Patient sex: F
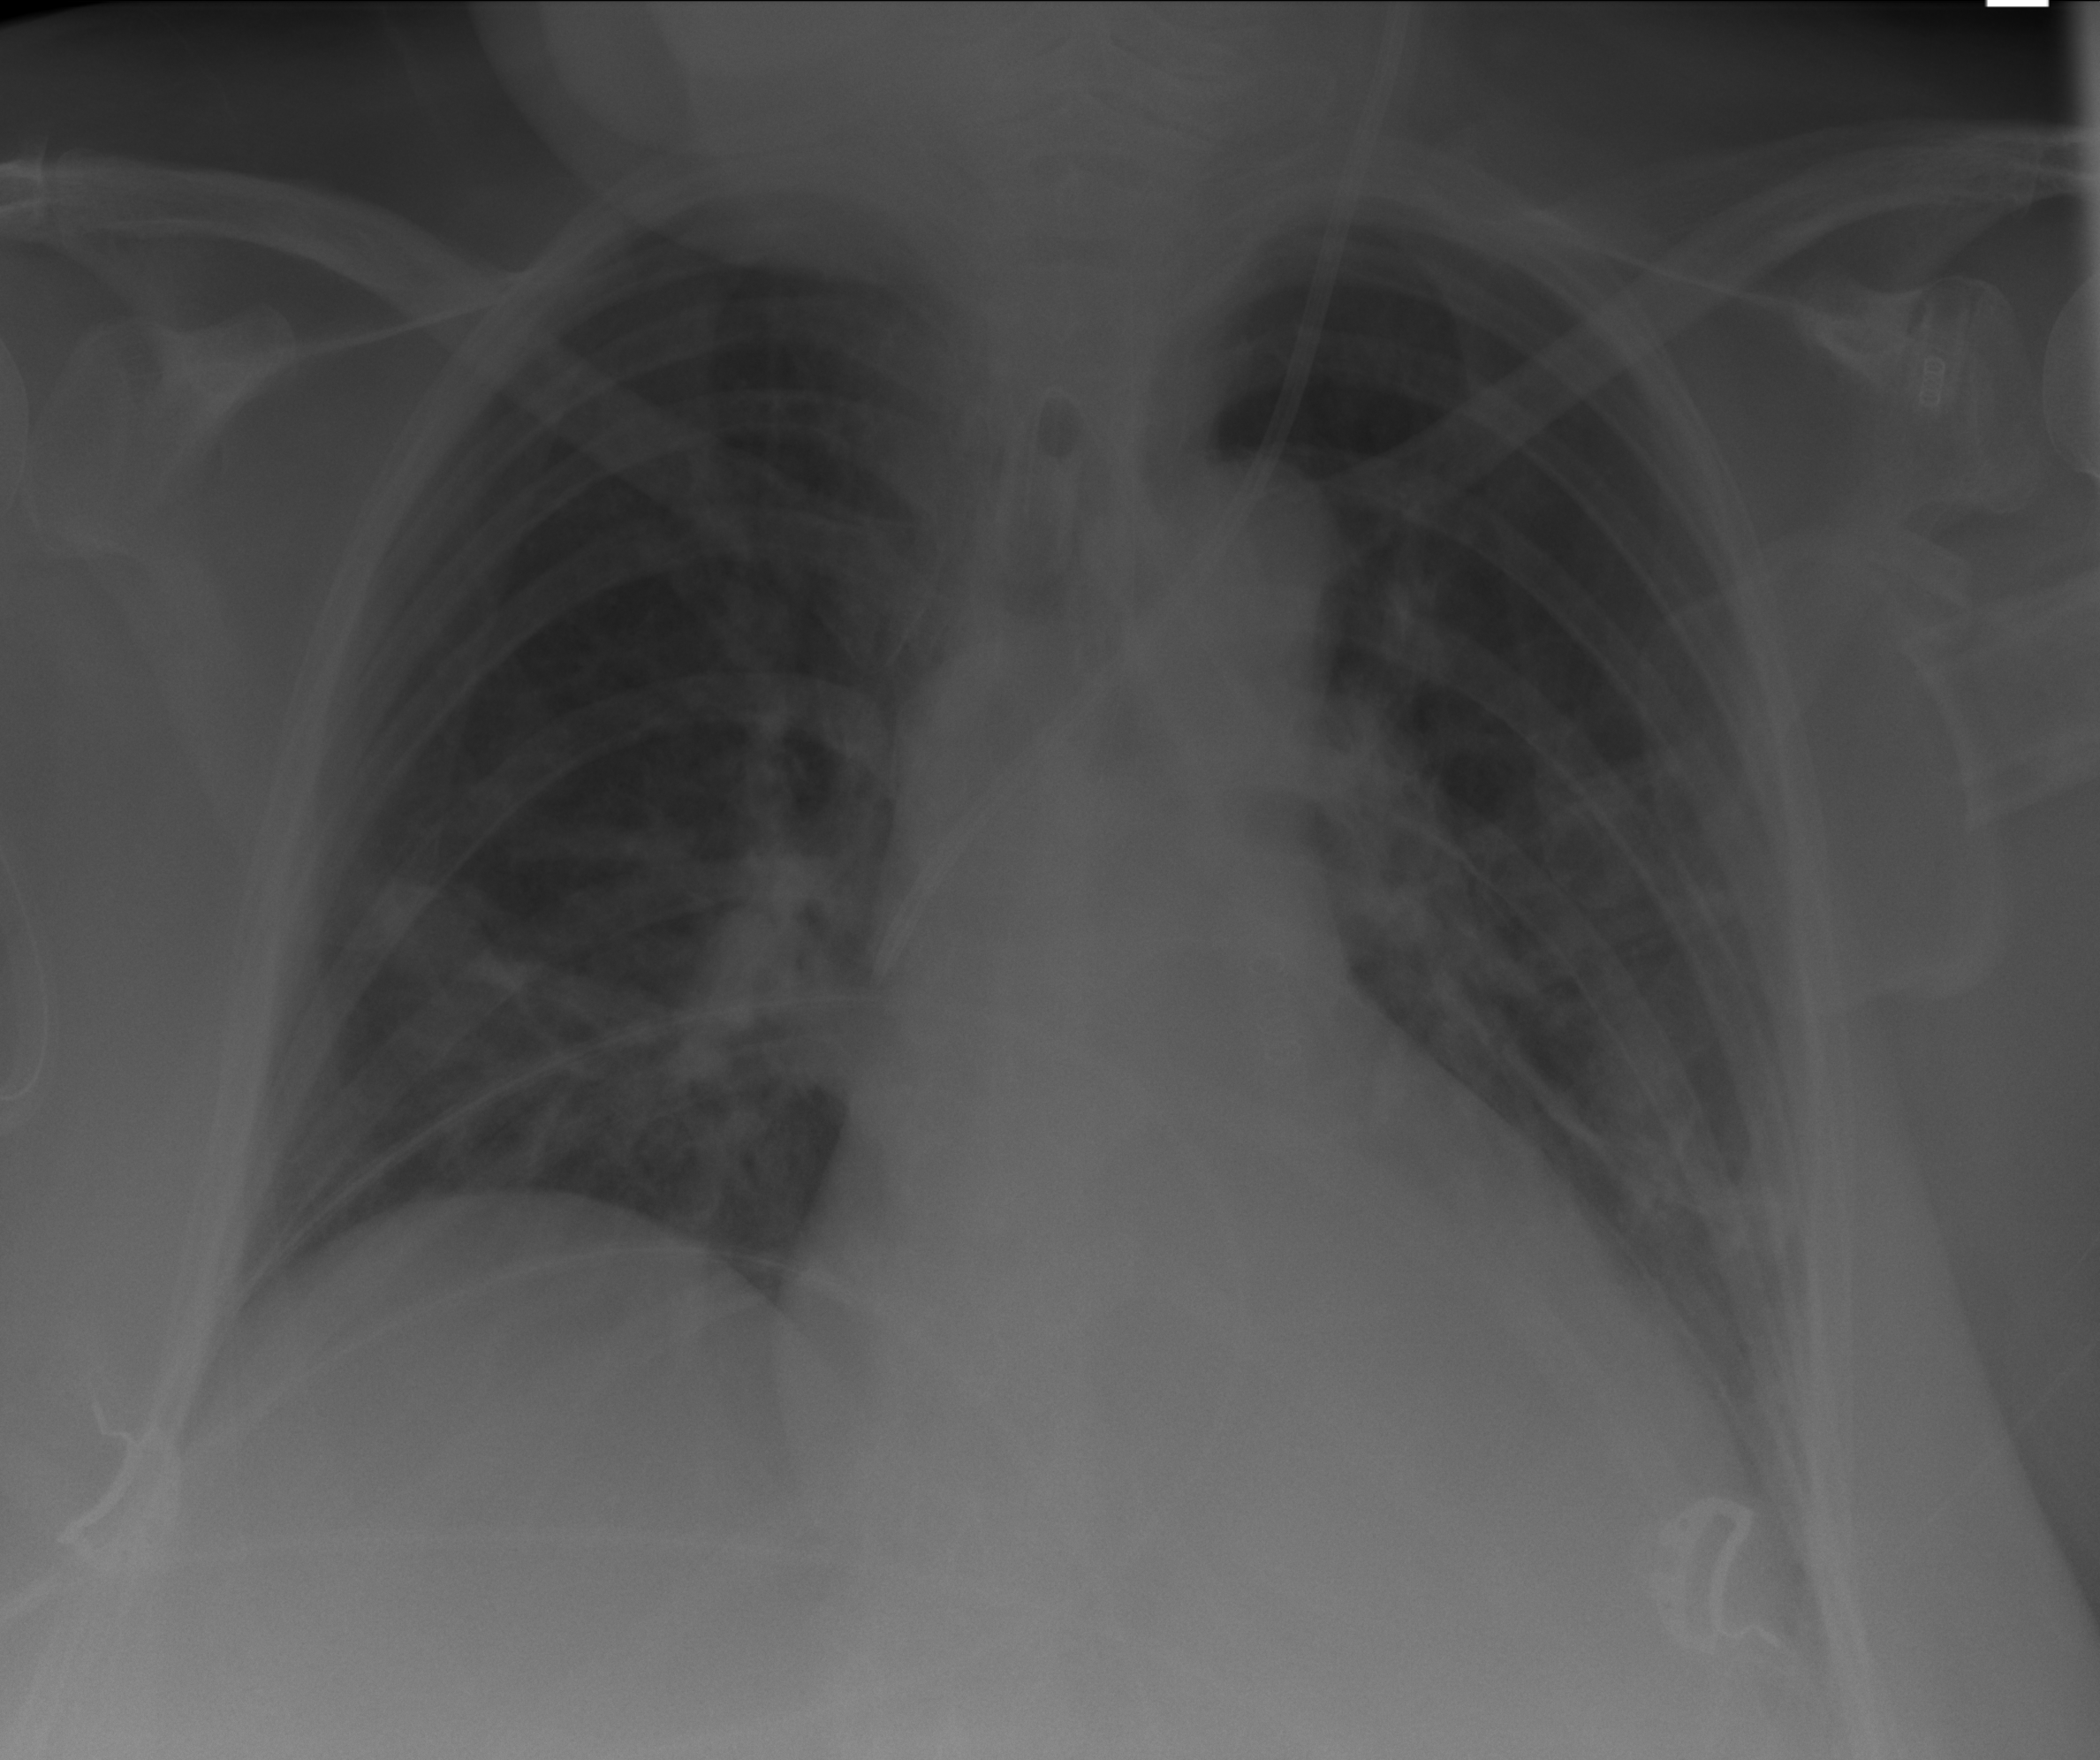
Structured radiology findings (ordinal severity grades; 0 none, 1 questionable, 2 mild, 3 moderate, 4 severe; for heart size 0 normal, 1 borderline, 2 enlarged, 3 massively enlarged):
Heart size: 2
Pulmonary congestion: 2
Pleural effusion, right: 0
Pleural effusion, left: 2
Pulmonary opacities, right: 1
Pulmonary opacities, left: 0
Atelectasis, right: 2
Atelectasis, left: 2